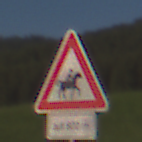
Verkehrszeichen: ReiterLinks
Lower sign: LaengeEinerStrecke5
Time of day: MorningAfternoon
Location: Outdoor (Nature)
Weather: PartlyCloudy
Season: NotSpecified
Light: Natural